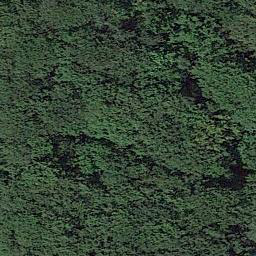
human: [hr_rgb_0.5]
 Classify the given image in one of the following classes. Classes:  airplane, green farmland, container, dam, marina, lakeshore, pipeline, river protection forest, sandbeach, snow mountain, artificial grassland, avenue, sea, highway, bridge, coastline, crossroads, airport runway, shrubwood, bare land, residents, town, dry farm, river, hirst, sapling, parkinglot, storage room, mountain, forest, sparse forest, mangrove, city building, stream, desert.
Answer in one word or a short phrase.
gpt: forest